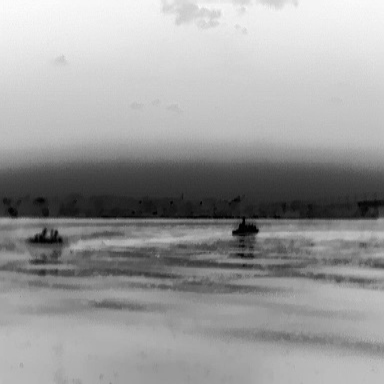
There is a canoe in the infrared image.